Question: I am having some issues with a piece of code I wrote. I am using a TStringGrid to draw a seating plan.
What it is supposed to do is label the fixedcol and fixedrow with the letter down the column and numbers for the rows.
My problem is i don't know how to change my code so that it excludes the cell [0,0]. It is also not labeling all the rows.
'''
procedure TfrmDraw.FormCreate(Sender: TObject);
var
i, j, k: Integer;
begin
sgFloor.RowCount := adotSeats['Rows'] + 1;
sgFloor.ColCount := adotSeats['Seats_per_Row'] + 1;
for i := 0 to SgFloor.RowCount do
begin
for j := 0 to SgFloor.ColCount do
begin
if i = 0 then
SgFloor.Cells[i,j] := Chr(65 + j)
else
if j = 0 then
begin
for k := 1 to sgFloor.ColCount do
SgFloor.Cells[i,0] := IntToStr(i) ;
end;
end;
end;
end;
'''
Screenshot:

Thanks
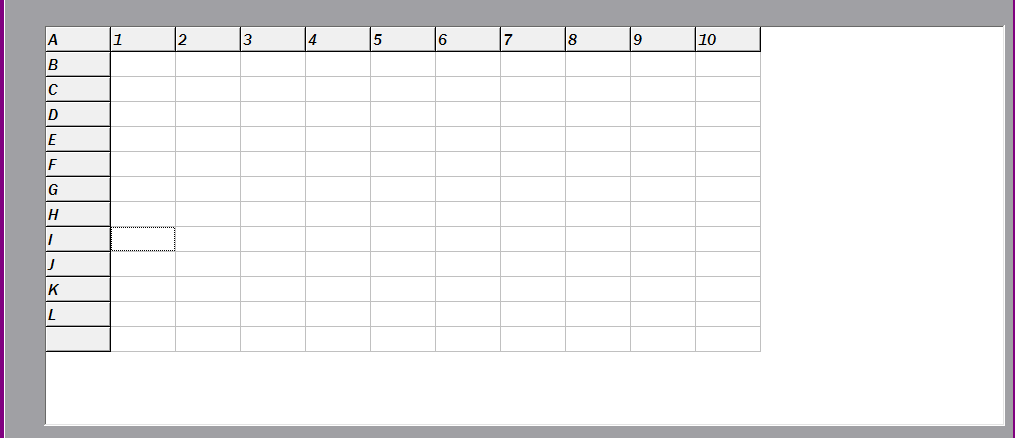
Answer: Some good advice:
I know how easy it is to use the RAD style components,
but try not to bind GUI logic and application logic.
This will make your code cleaner and easier to read and maintain.
Also use meaningful names for your variables, doing this will prevent stupid mistakes.
Now about your problem,
the Grid uses 0-based indexes so the last Index is one less as the count.
The fixed row and column both have Index 0 in your case which means we have to start iterating from the next index, which is 1, I used the 'FixedRows' and 'FixedCols' properties to make it more readable. This has the added bonus that it will label the most inner fixed Rows/Cols if you have more than one Fixed row/column. It is easier to make 2 separate loops, one for the header row and one for the columns :
'''
procedure SetupGrid(Grid : TStringGrid; Rows, Columns : Integer);
var
Row, Col: Integer;
begin
Grid.FixedCols := 1;
Grid.FixedRows := 1;
Grid.RowCount := Rows + Grid.FixedRows;
Grid.ColCount := Columns + Grid.FixedCols;
for Row := Grid.FixedRows to Grid.RowCount-1 do
Grid.Cells[0, Row] := Chr(Ord('A') + Row-1);
for Col := Grid.FixedCols to Grid.ColCount-1 do
Grid.Cells[Col, 0] := IntToStr(Col);
end;
procedure TfrmDraw.FormCreate(Sender: TObject);
begin
// try to make your GUI events as lightweight as possible and seal
// your code into separate functions/classes, this will improve readability
// of the GUI units and it will make your code testable
SetupGrid(sgFloor, adotSeats['Rows'], adotSeats['Seats_per_Row']);
end;
'''